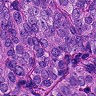
Metastatic tissue present: yes